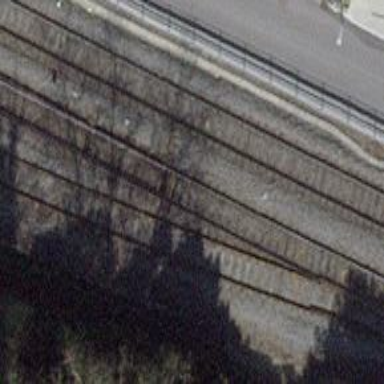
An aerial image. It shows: Railway switch.